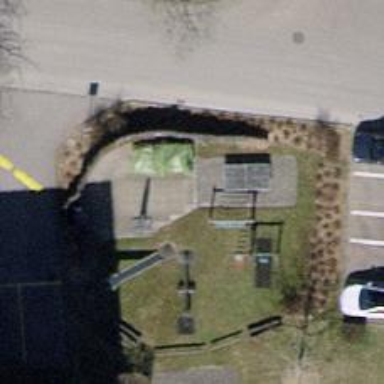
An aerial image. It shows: Picnic table located in leisure land area.